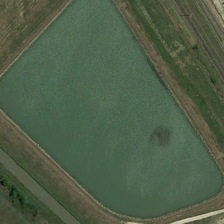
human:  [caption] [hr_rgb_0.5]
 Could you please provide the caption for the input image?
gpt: there is some stripes parallel with two edges of the quadrangle lake beside a river .

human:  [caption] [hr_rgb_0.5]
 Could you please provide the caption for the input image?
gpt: there is some stripes parallel with two edges of the quadrangle lake beside a river .

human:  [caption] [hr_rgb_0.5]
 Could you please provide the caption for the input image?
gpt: there is some stripes parallel with two edges of the quadrangle lake beside a river .

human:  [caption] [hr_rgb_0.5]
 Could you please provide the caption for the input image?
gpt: here lies a peaceful quadrilateral pond whoses bank is bald next to a dirt road .

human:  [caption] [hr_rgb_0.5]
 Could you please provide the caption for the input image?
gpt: a quadrangular green pond is surrounded by green meadows .